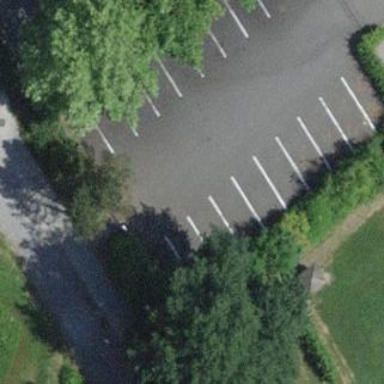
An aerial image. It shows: Parking area with asphalt surface.